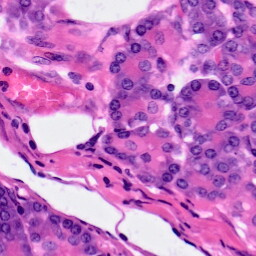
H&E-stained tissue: Pancreatic